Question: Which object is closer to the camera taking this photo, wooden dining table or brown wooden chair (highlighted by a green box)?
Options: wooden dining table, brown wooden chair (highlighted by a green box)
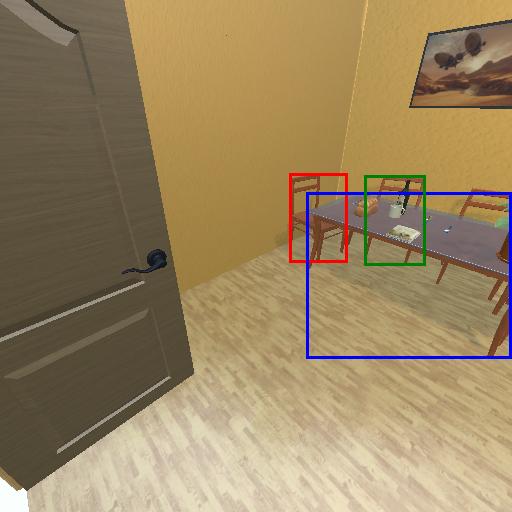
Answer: wooden dining table